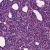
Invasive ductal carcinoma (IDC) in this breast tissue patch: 1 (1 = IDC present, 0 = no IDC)